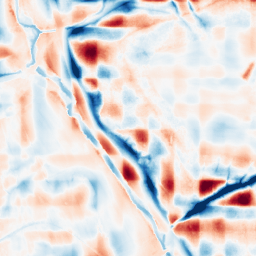
Category: wavelet
Decomposition family: wavelet_reverse_biorthogonal
Decomposition parameters: wavelet: rbio1.3
level: 5
Upsampling method: sinc_blackman
Upsampling parameters: scale: 4
kernel_size: 16
Upsampling scale: 4